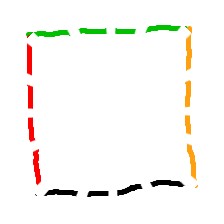
Shape: square